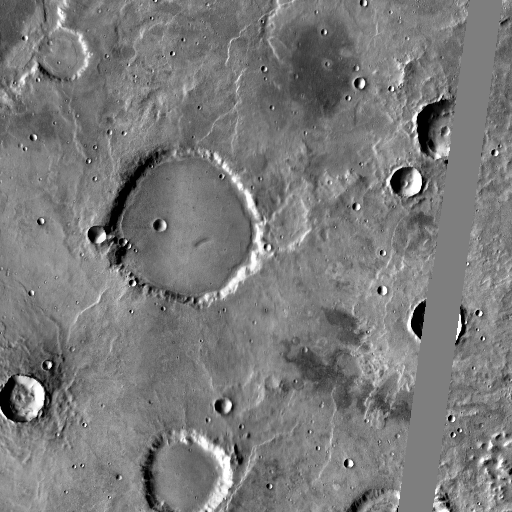
Crater classes present: Background, Other, Layered, Buried